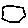
Label: hexagon